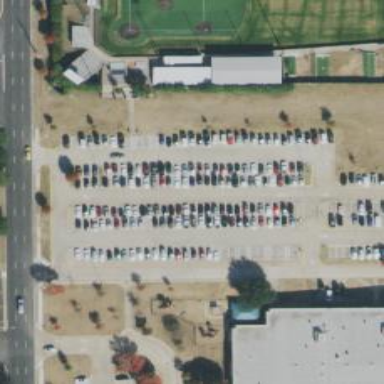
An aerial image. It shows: Parking space.